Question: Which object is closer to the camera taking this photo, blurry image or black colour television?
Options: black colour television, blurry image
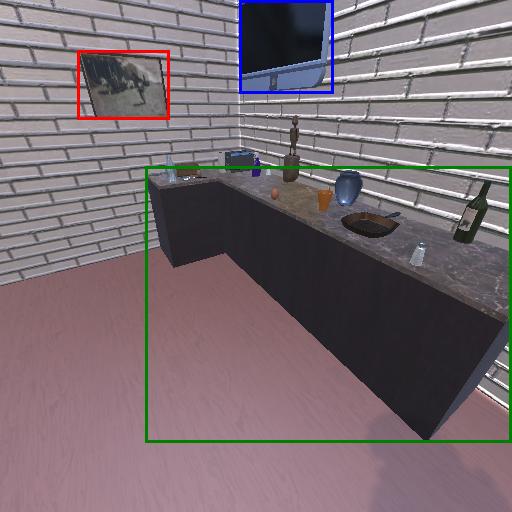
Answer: black colour television